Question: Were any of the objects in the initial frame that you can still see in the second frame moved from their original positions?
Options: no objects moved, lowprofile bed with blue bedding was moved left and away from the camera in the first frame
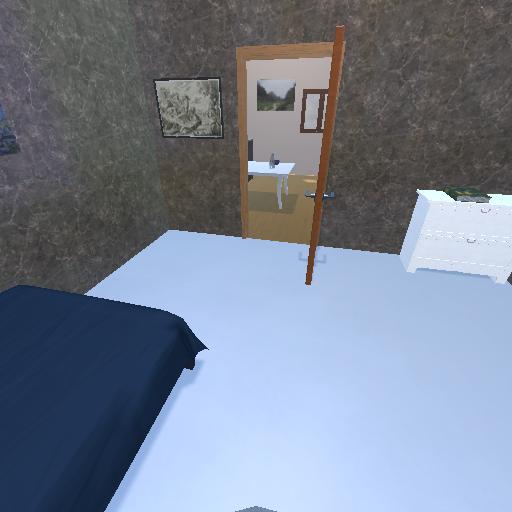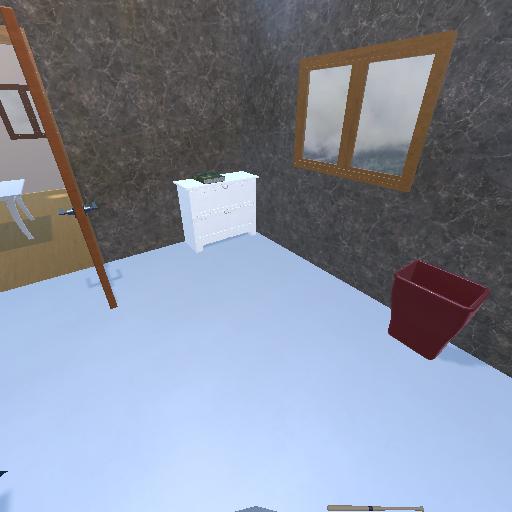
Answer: no objects moved